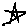
Label: star